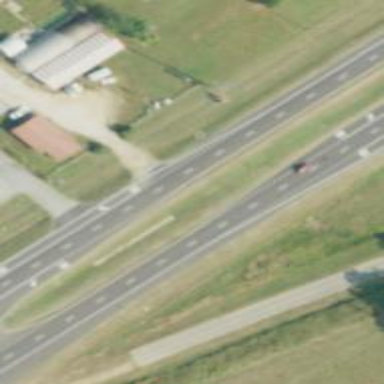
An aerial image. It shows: Asphalt dual carriageway classified as trunk highway.